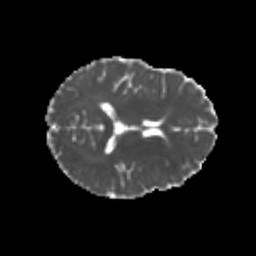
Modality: MD
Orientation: axial
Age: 23
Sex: female
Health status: healthy
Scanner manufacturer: philips
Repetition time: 7.386 s
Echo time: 0.08599 s